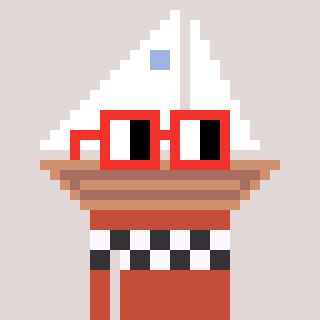
a pixel art character with square red glasses, a sailboat-shaped head and a rust-colored body on a warm background